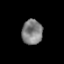
Tissue: prostate
Cell type: T cells
Senescence score: 0.328
Nuclear area (px): 501
Mean DAPI intensity: 128.064